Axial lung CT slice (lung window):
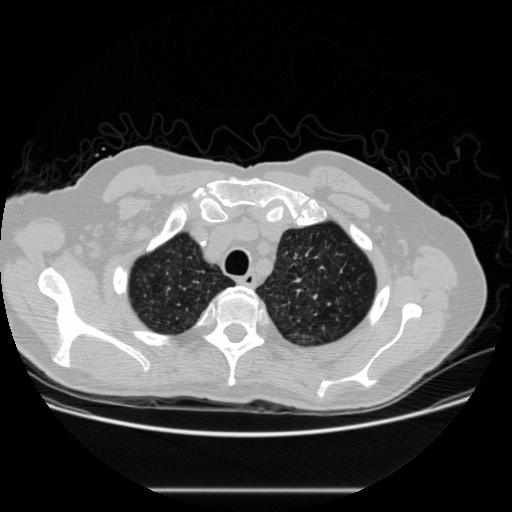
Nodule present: no